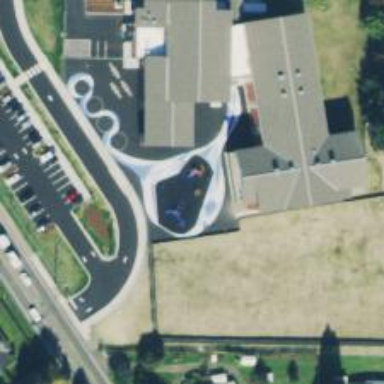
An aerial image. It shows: Playground with roundabout.